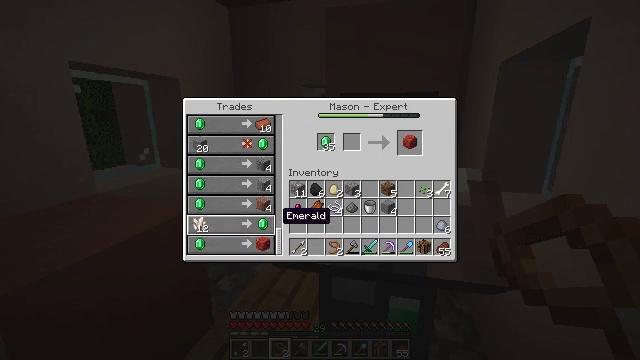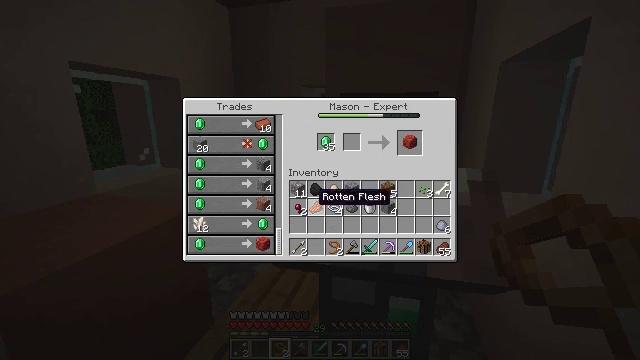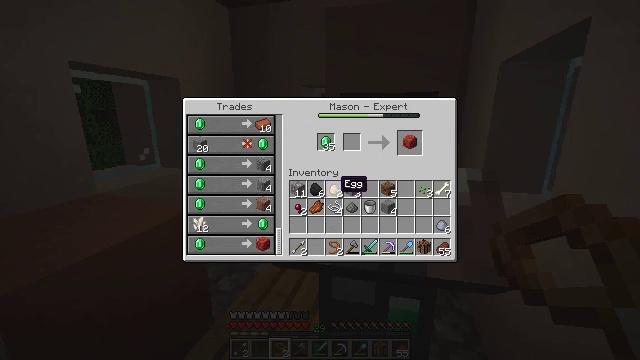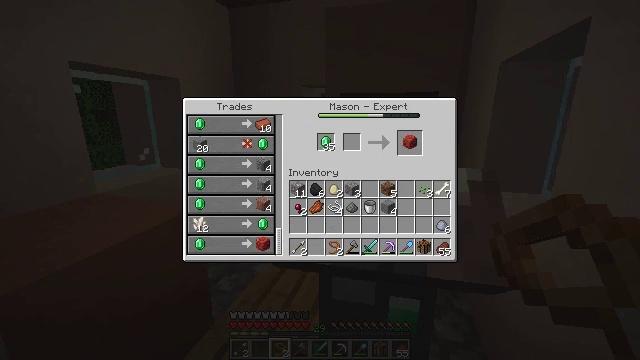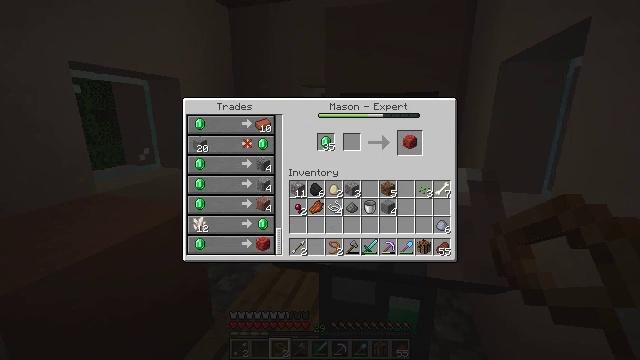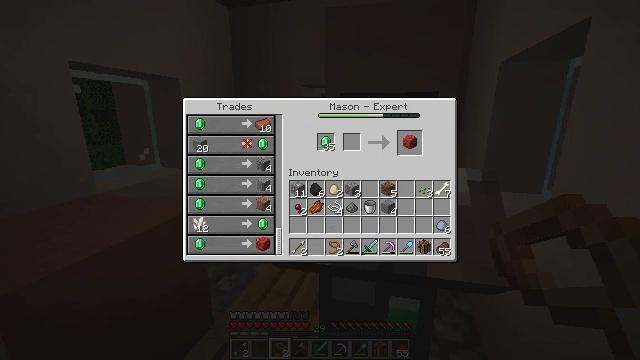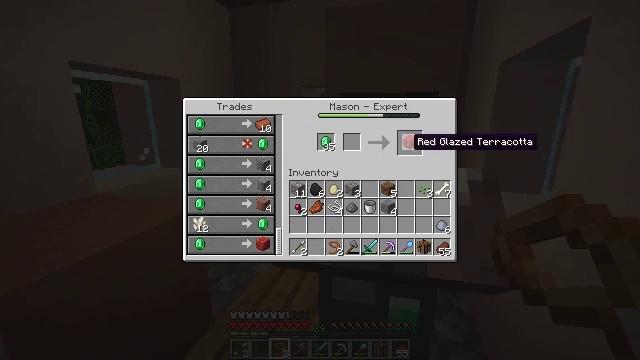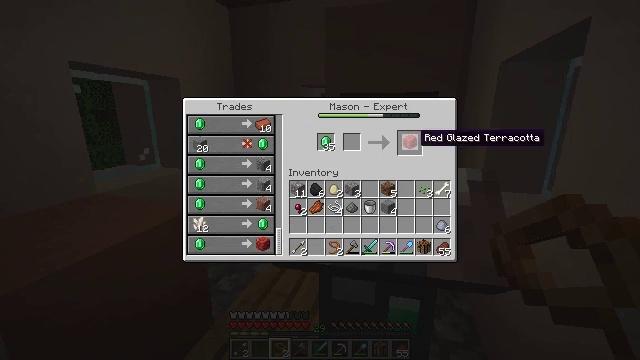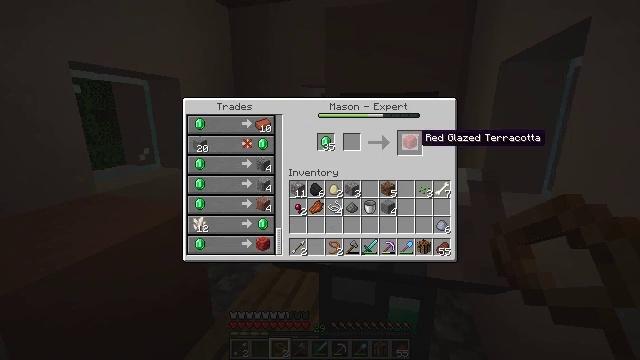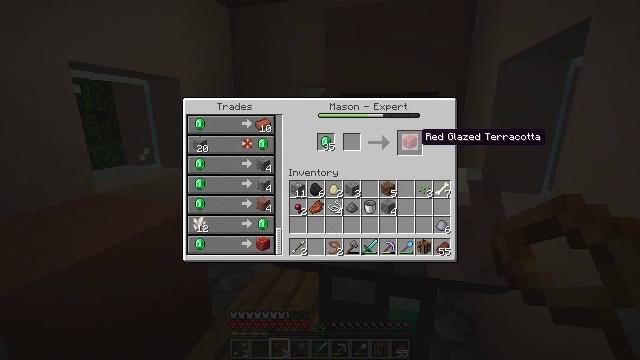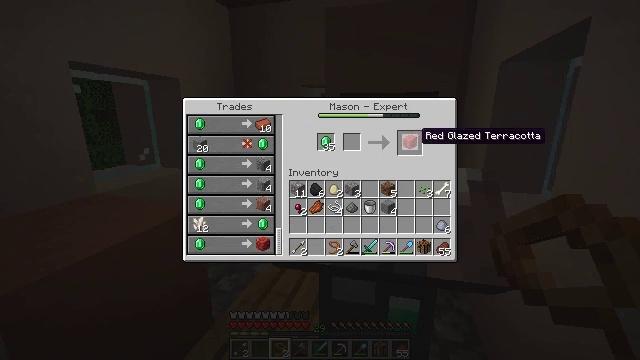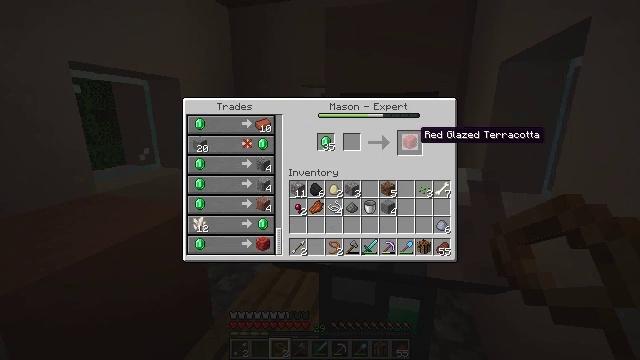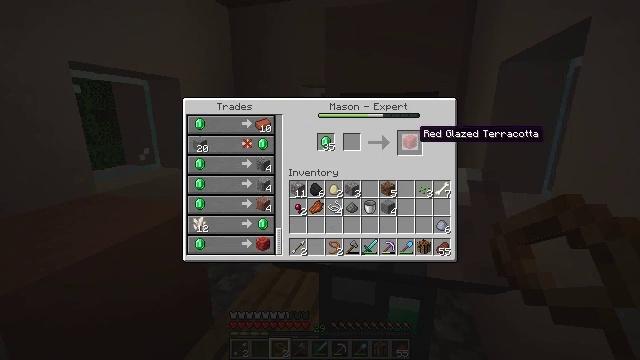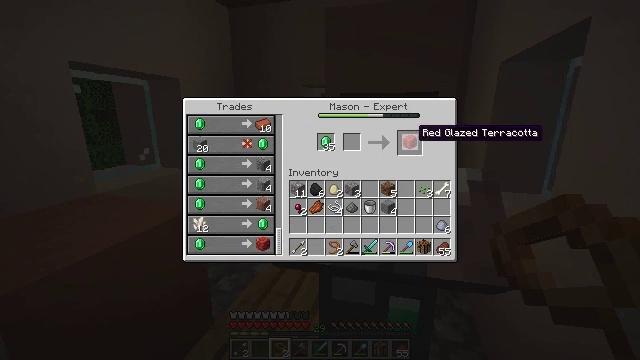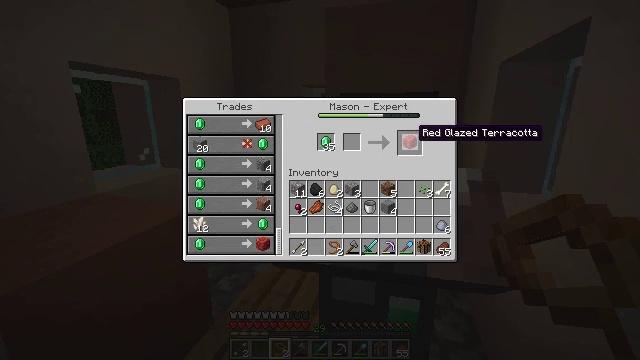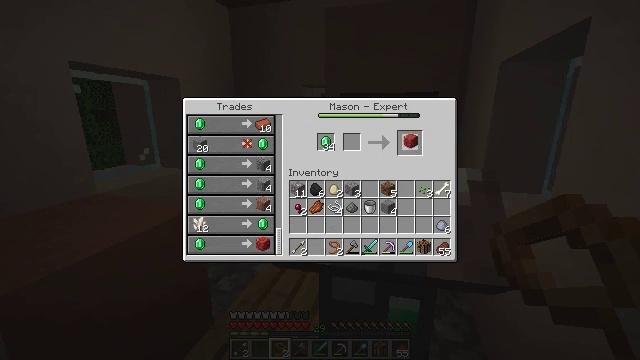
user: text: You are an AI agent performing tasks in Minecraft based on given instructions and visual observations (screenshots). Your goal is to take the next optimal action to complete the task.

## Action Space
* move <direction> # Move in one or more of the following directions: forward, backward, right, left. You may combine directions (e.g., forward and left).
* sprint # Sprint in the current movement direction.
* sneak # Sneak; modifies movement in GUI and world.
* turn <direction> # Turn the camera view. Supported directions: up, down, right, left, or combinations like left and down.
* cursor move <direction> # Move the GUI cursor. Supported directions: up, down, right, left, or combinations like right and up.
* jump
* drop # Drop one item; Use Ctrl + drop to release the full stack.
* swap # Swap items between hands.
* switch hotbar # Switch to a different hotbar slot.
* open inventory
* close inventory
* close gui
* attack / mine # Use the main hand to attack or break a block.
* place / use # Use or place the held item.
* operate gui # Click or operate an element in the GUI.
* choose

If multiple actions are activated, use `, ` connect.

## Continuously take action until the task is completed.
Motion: motion action
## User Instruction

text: Use red terracotta to craft red glazed terracotta in the furnace.
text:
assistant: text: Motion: cursor move right and up
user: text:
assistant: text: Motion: cursor move right and up
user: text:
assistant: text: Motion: cursor move right and up
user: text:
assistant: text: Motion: cursor move right and up
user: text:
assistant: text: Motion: cursor move right
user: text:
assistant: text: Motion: cursor move right
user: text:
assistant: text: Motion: no_op
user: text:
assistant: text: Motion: no_op
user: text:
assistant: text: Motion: no_op
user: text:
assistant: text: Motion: no_op
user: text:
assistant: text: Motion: no_op
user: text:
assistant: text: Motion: no_op
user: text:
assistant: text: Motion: no_op
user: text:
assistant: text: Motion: no_op
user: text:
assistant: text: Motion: operate gui
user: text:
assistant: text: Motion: operate gui
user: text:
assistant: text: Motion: no_op
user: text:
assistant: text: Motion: no_op
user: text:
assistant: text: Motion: cursor move down
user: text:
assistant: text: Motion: no_op